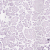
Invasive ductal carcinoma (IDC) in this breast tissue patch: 0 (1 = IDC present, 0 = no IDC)